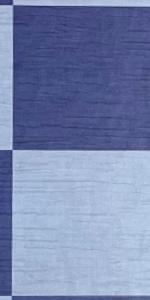
Label: Empty